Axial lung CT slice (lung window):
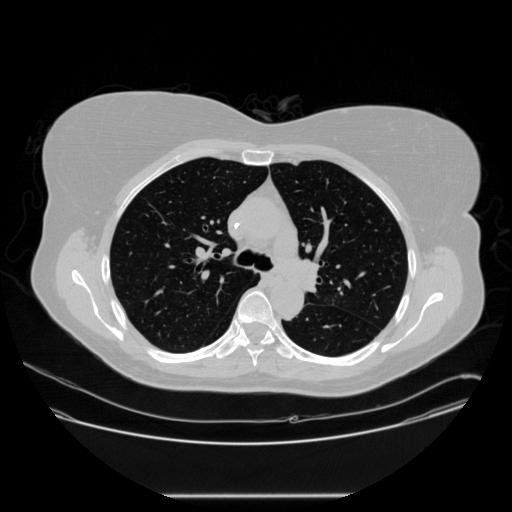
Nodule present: no